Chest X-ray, PA view. Patient: 38 years old, sex F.
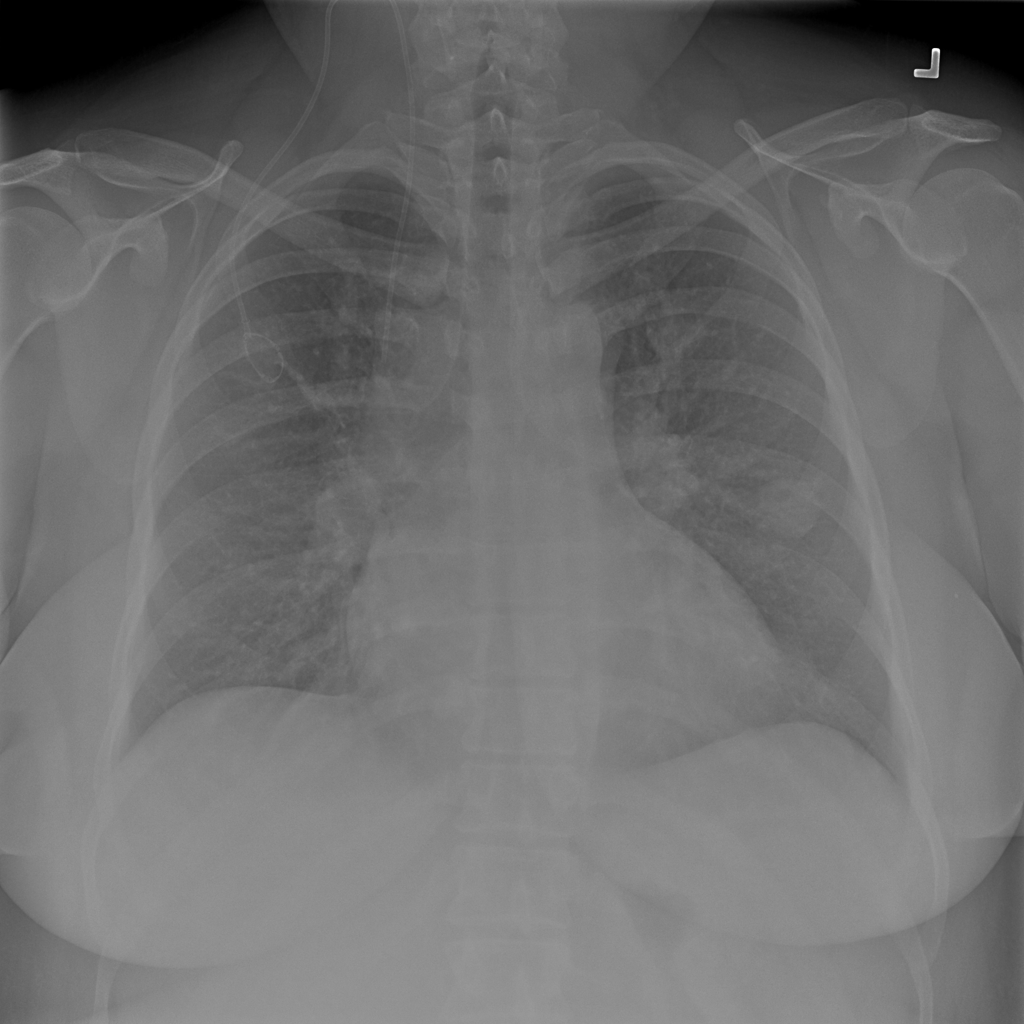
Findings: No Finding